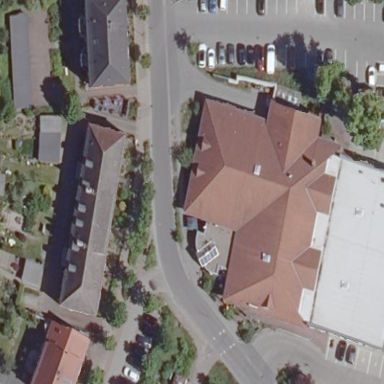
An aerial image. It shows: Commercial building.